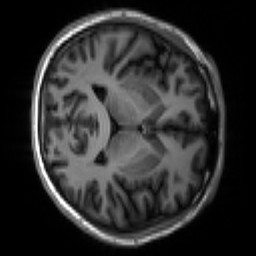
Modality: T1w
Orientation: axial
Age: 20
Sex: male
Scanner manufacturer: siemens
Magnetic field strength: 3 T
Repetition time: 2.3 s
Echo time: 0.00266 s